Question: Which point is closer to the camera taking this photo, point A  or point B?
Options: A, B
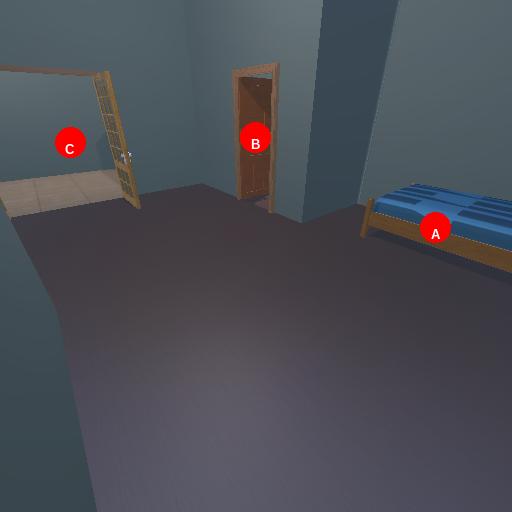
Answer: A